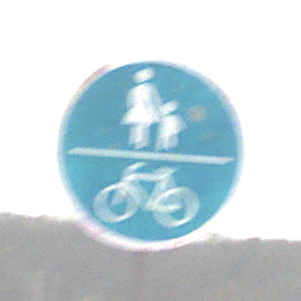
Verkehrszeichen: GemeinsamerGehUndRadweg
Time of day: Midday
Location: Outdoor (Nature)
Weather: Overcast
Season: Winter
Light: Natural